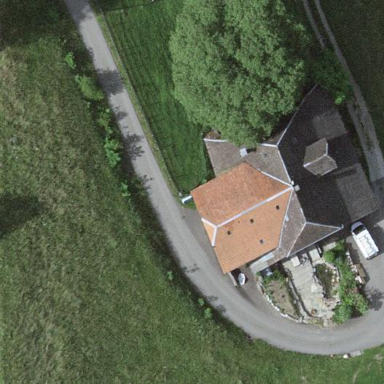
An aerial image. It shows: Farm building.